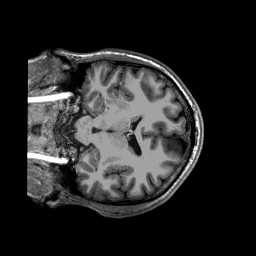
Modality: T1w
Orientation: coronal
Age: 23
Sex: male
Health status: ill